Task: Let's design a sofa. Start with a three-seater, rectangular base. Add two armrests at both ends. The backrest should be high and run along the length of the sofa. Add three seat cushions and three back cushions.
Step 356:
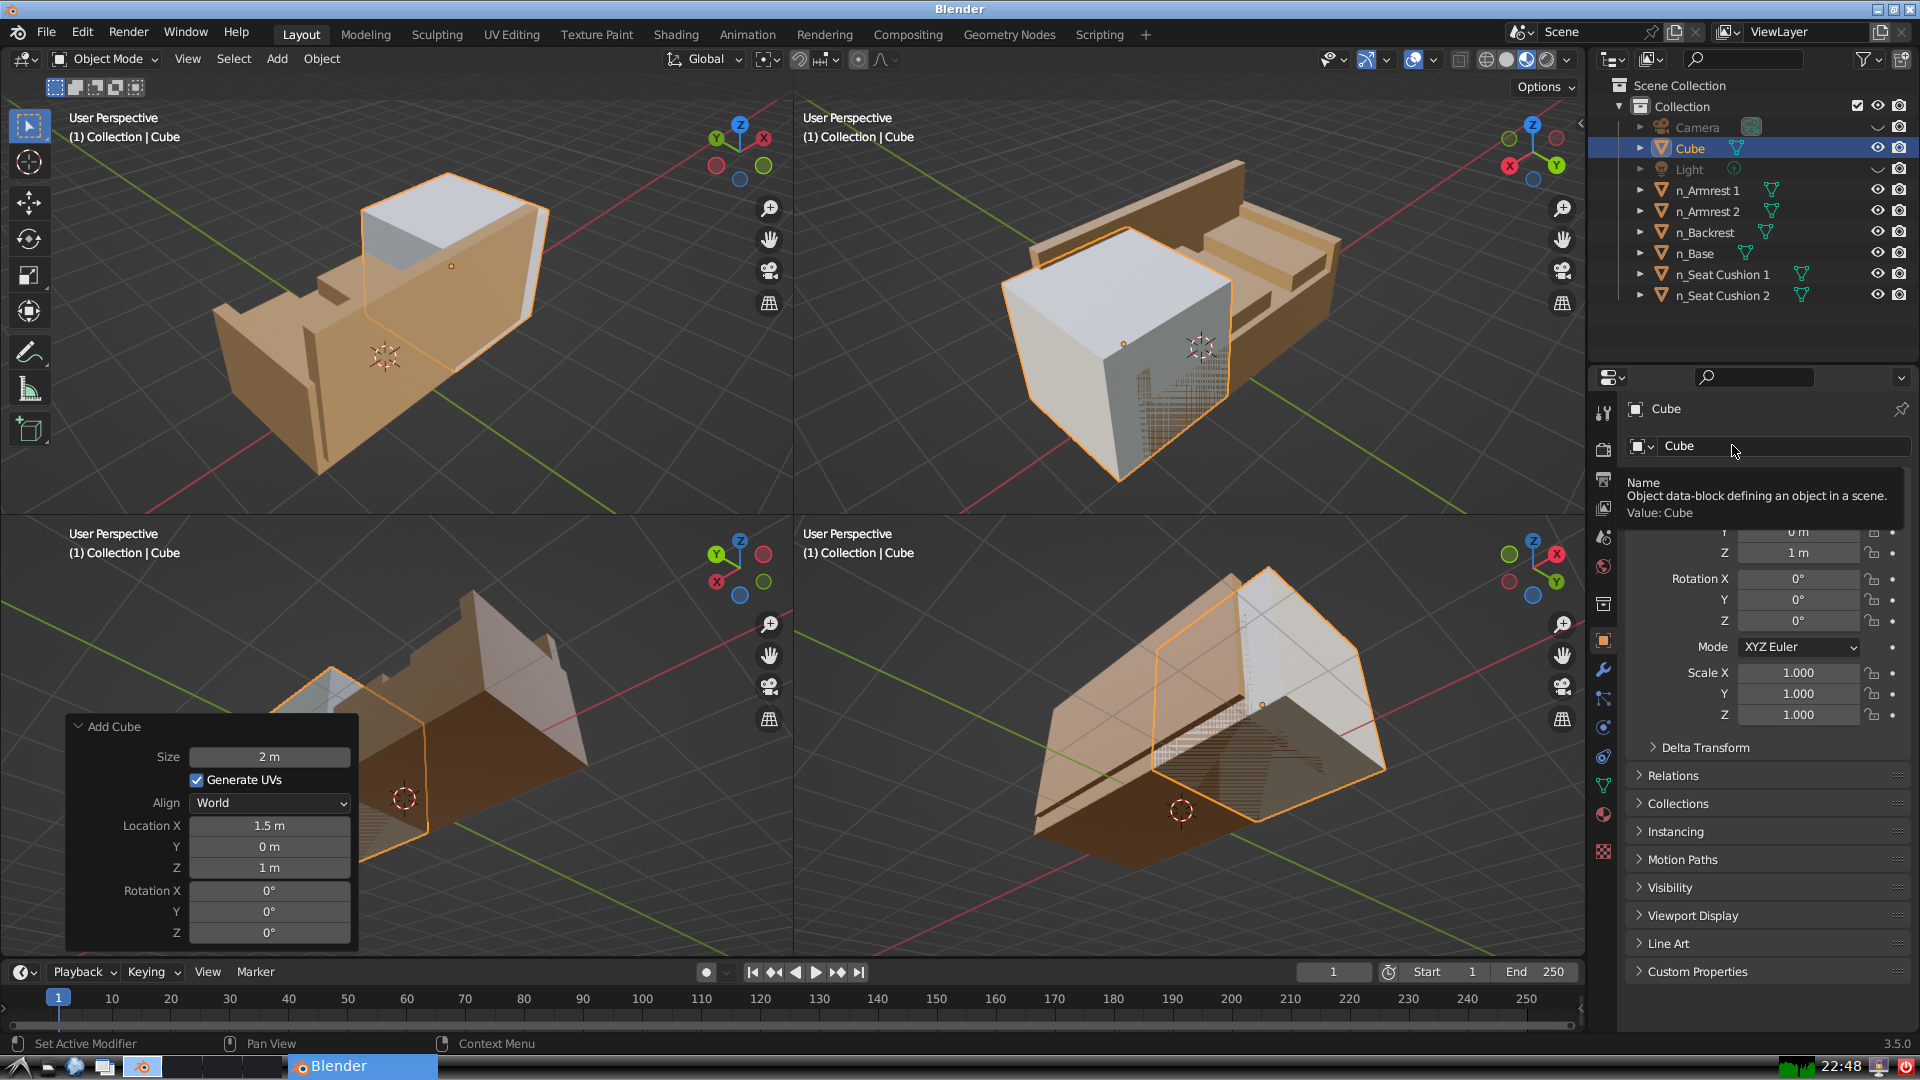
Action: click: no